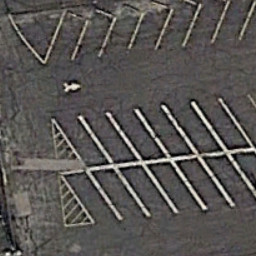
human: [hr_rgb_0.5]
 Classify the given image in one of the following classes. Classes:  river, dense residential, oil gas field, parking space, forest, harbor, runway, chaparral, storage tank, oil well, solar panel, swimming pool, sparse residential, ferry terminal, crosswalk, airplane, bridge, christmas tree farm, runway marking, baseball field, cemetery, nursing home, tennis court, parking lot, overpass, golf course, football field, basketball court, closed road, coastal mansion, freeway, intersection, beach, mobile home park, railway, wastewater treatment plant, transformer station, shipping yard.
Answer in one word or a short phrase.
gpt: parking space